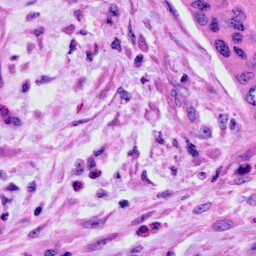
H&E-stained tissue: Cervix